Aerial crown-view tile of a tropical tree (Barro Colorado Island, Panama), acquired 20250124:
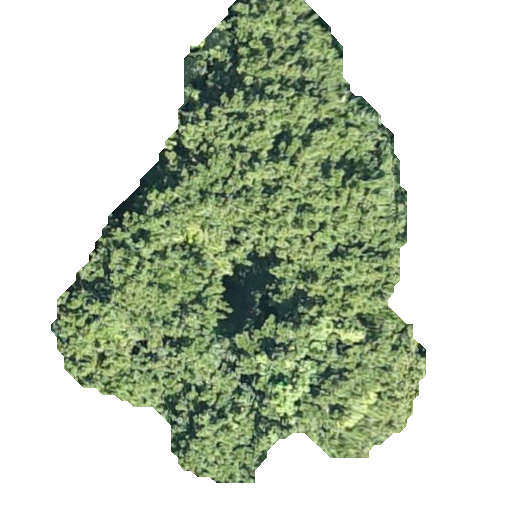
Species: Sloanea terniflora
GBIF accepted scientific name: Sloanea terniflora
Crown area: 172.971 m²